Question: When my UIWebView loads my index.html the CSS and JavaScript references show as broken. What is wrong with the code below? (I verified that appUrlString is pointing to the correct directory)
'''
NSString *htmlFile = [[NSBundle mainBundle] pathForResource:@"index" ofType:@"html" inDirectory:@""];
NSData *htmlData = [NSData dataWithContentsOfFile:htmlFile];
NSString *appUrlString = [NSString stringWithFormat:@"%@/web/", [[NSBundle mainBundle] resourcePath]];
NSURL *appUrl = [NSURL URLWithString:appUrlString];
[_appWebView loadData:htmlData MIMEType:@"text/html" textEncodingName:@"UTF-8" baseURL:appUrl];
'''
This is what shows in the simulator.

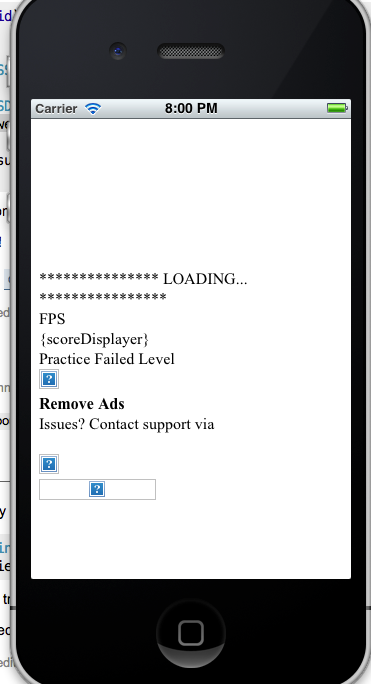
Answer: You should use
'NSURL *appUrl = [NSURL fileURLWithPath:appUrlString];'
because it's a local filePath. In your version 'appURL' was giving back nil.
So no baseurl got set.